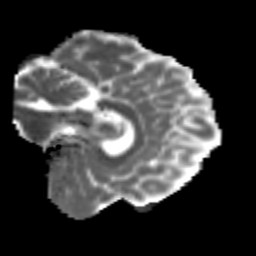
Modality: MD
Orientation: sagittal
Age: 26
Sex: male
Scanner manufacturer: siemens
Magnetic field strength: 3 T
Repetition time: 3.5 s
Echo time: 0.113 s